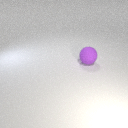
large purple rubber sphere